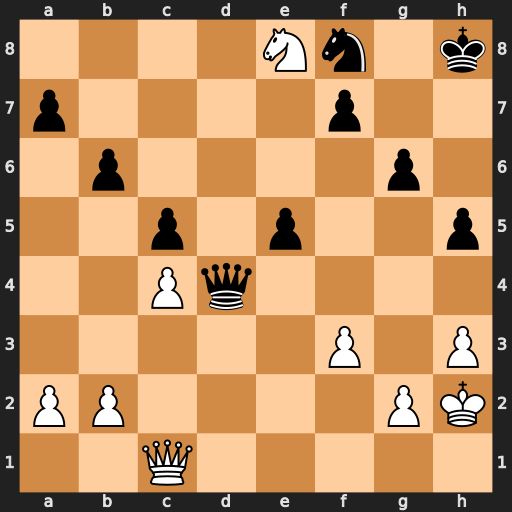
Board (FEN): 4Nn1k/p4p2/1p4p1/2p1p2p/2Pq4/5P1P/PP4PK/2Q5
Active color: w
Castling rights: -
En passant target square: -
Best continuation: Qh6+ Nh7 Qg7#